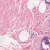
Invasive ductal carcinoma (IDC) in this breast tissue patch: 0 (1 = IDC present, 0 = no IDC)